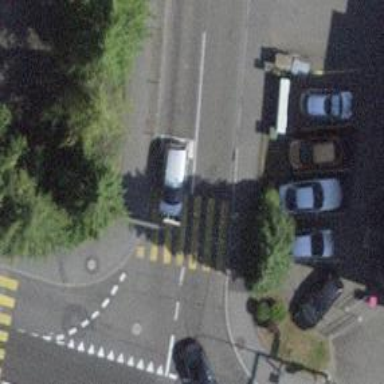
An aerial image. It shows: Kerb barrier.